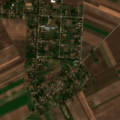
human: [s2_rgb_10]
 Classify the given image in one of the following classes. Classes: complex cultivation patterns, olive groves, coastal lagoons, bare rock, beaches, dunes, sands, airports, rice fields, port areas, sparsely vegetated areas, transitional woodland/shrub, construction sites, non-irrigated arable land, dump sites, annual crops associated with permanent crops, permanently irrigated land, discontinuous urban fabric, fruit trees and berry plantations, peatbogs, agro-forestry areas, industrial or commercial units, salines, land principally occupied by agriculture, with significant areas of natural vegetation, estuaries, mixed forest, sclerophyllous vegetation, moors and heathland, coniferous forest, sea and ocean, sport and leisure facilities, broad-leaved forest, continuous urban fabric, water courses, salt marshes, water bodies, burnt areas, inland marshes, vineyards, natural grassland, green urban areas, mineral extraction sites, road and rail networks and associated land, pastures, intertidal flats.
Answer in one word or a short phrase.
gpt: discontinuous urban fabric, non-irrigated arable land